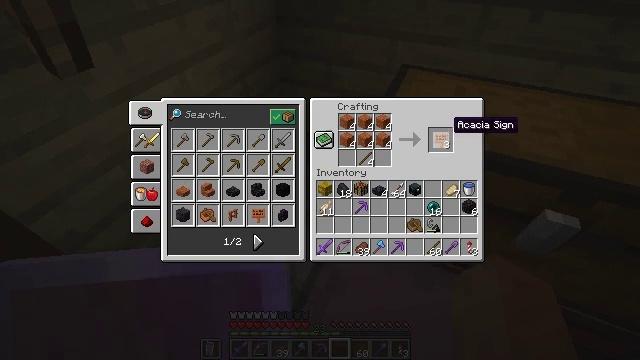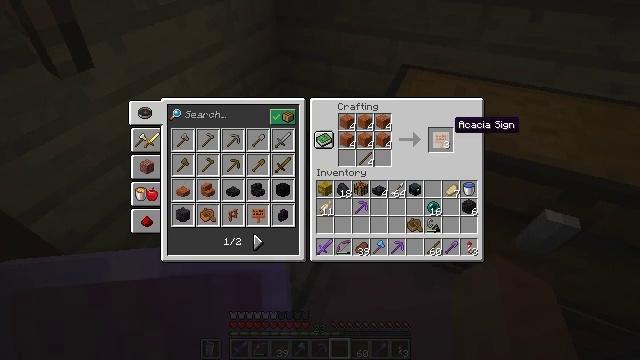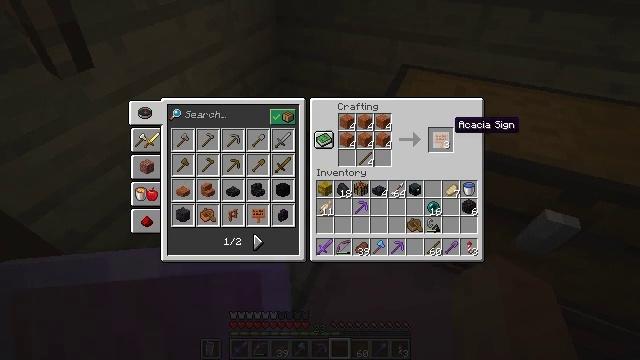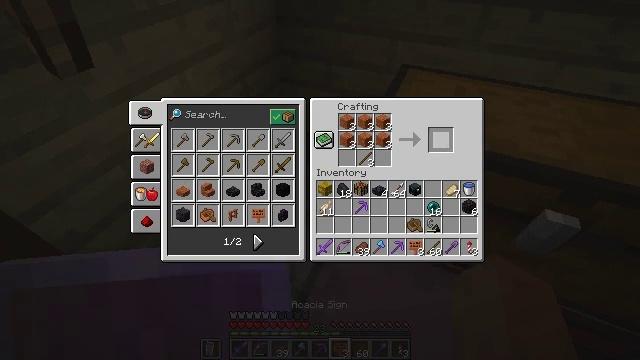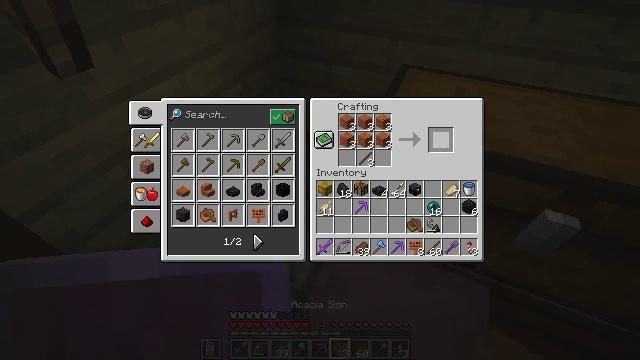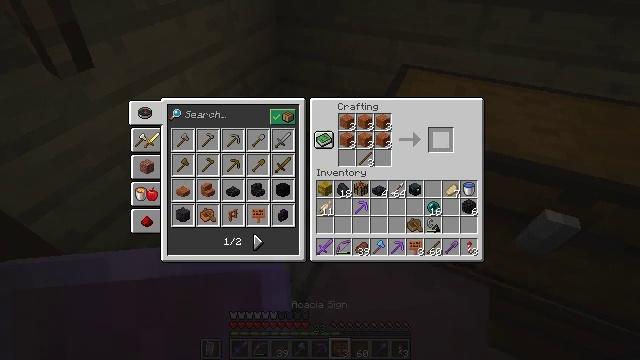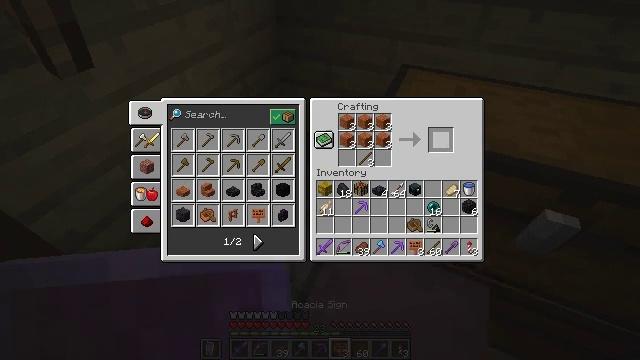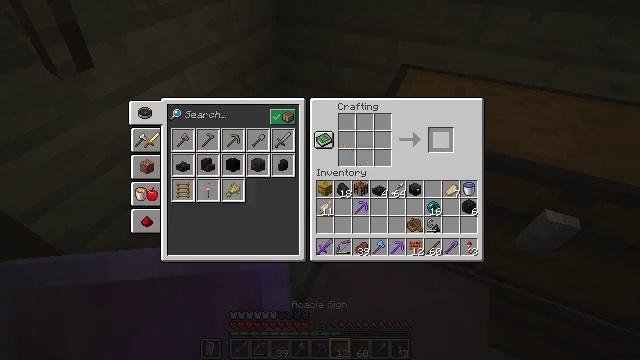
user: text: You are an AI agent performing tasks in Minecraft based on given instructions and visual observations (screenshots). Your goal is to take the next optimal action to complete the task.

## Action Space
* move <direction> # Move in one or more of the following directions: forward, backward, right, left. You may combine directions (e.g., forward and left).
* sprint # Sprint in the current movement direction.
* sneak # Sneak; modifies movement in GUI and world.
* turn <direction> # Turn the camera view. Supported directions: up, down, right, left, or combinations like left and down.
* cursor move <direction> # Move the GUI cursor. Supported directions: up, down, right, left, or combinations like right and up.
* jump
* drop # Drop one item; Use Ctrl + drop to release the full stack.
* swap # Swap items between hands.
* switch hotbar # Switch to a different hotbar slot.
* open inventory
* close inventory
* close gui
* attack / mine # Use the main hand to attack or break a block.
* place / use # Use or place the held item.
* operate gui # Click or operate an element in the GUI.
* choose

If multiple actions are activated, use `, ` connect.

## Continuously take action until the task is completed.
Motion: motion action
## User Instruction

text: Create an acacia sign on the crafting table.
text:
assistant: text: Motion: sneak
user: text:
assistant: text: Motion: sneak
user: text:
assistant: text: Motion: sneak, attack / mine
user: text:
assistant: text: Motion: sneak, attack / mine
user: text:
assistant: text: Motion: sneak, attack / mine
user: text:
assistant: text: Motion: sneak, attack / mine
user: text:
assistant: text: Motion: sneak, attack / mine
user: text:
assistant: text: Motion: sneak, attack / mine